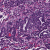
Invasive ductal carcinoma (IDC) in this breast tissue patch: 0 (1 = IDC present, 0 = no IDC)